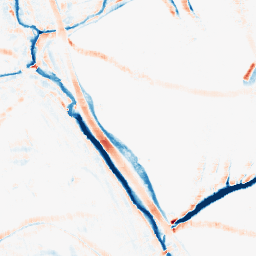
Category: morphological
Decomposition family: morphological_square
Decomposition parameters: operation: average
size: 10
Upsampling method: quadratic
Upsampling parameters: scale: 8
Upsampling scale: 8